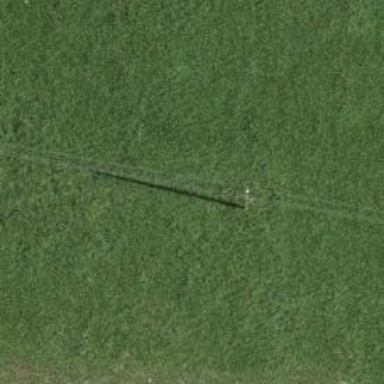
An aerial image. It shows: Minor power line.